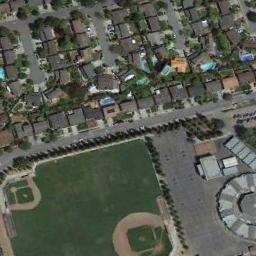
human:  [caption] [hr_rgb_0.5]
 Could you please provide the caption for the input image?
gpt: There are two baseball diamonds in the middle of grass next to many buildings .

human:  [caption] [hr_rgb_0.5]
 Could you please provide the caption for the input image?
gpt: There is a baseball diamond in the grass next to the houses and the parking lot .

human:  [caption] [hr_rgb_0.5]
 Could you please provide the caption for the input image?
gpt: In the picture there is a baseball field and a parking lot .

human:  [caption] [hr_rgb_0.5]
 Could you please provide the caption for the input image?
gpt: Two baseball diamonds of different sizes next to the open area and the medium residential area beside .

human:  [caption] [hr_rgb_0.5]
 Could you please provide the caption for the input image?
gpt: Many buildings are next to  the two baseball diamonds .